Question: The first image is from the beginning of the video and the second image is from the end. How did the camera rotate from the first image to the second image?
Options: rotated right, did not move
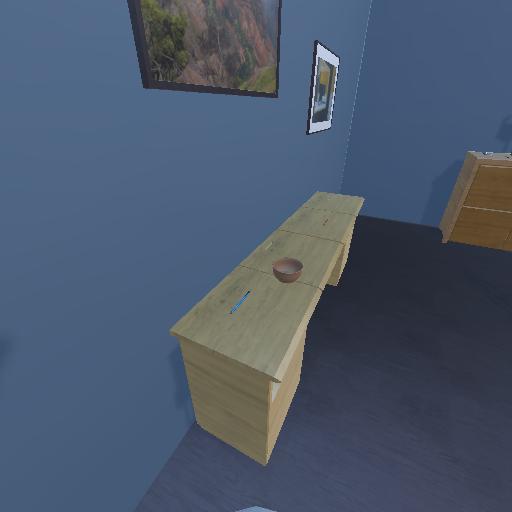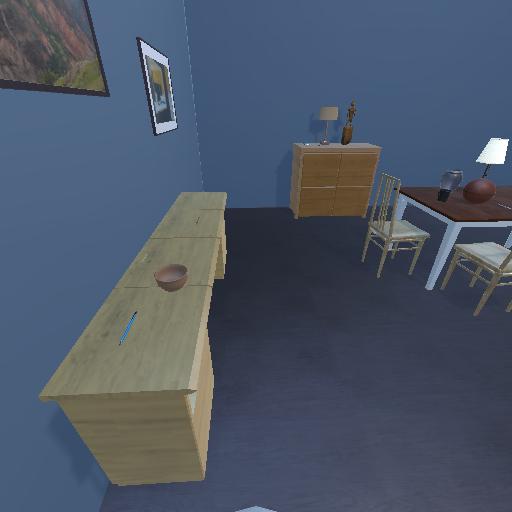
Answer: rotated right